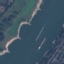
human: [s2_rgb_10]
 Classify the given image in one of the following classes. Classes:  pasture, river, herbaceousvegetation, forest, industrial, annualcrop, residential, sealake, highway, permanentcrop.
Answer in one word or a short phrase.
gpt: River